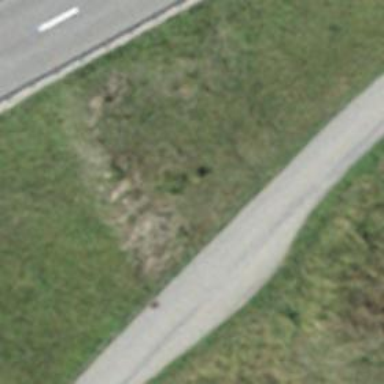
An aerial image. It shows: Passing place on the road.